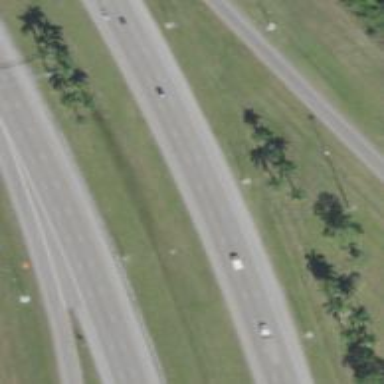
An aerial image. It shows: Asphalt motorway.